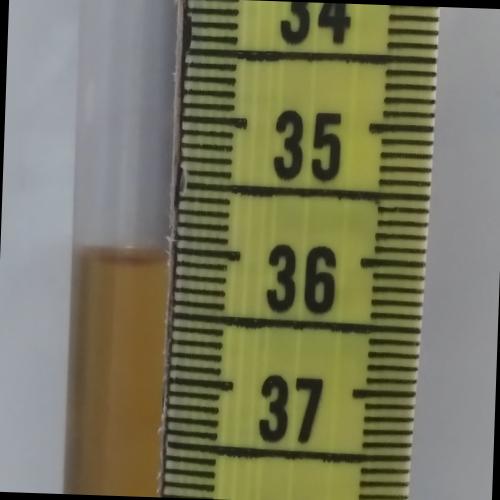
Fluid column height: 36.1 cm